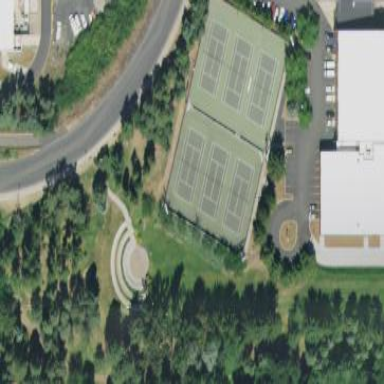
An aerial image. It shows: Tennis court on the leisure land pitch.